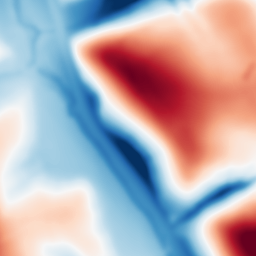
Category: multiscale
Decomposition family: dog
Decomposition parameters: sigma_low: 3
sigma_high: 50
Upsampling method: lanczos
Upsampling parameters: scale: 4
Upsampling scale: 4